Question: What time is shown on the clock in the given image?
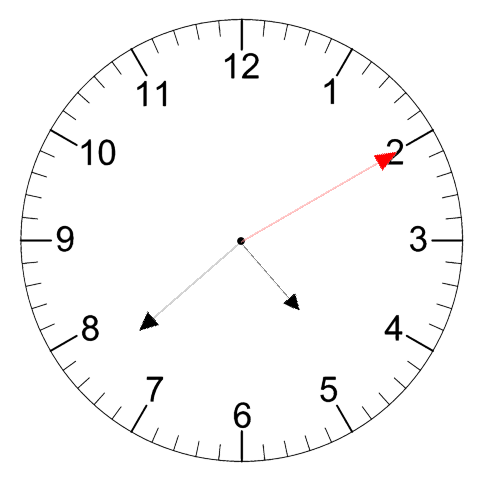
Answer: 04:38:10